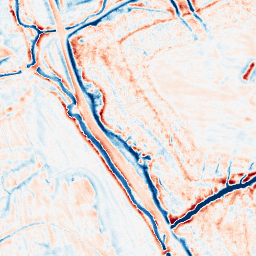
Category: edge_preserving
Decomposition family: bilateral
Decomposition parameters: d: 15
sigma_color: 50
sigma_space: 50
Upsampling method: lanczos
Upsampling parameters: scale: 8
Upsampling scale: 8